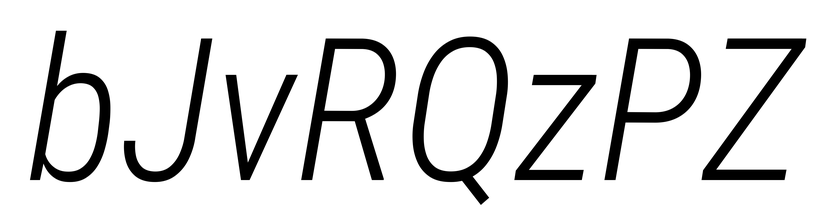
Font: Roboto-Italic_Condensed_Light_Italic